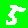
Digit: 5